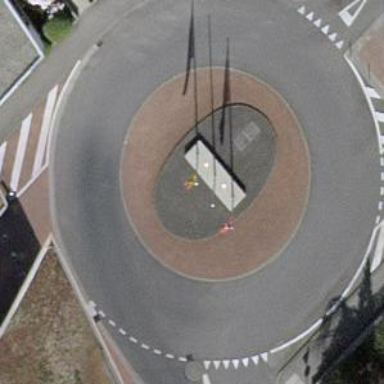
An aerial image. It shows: Flagpole structure.